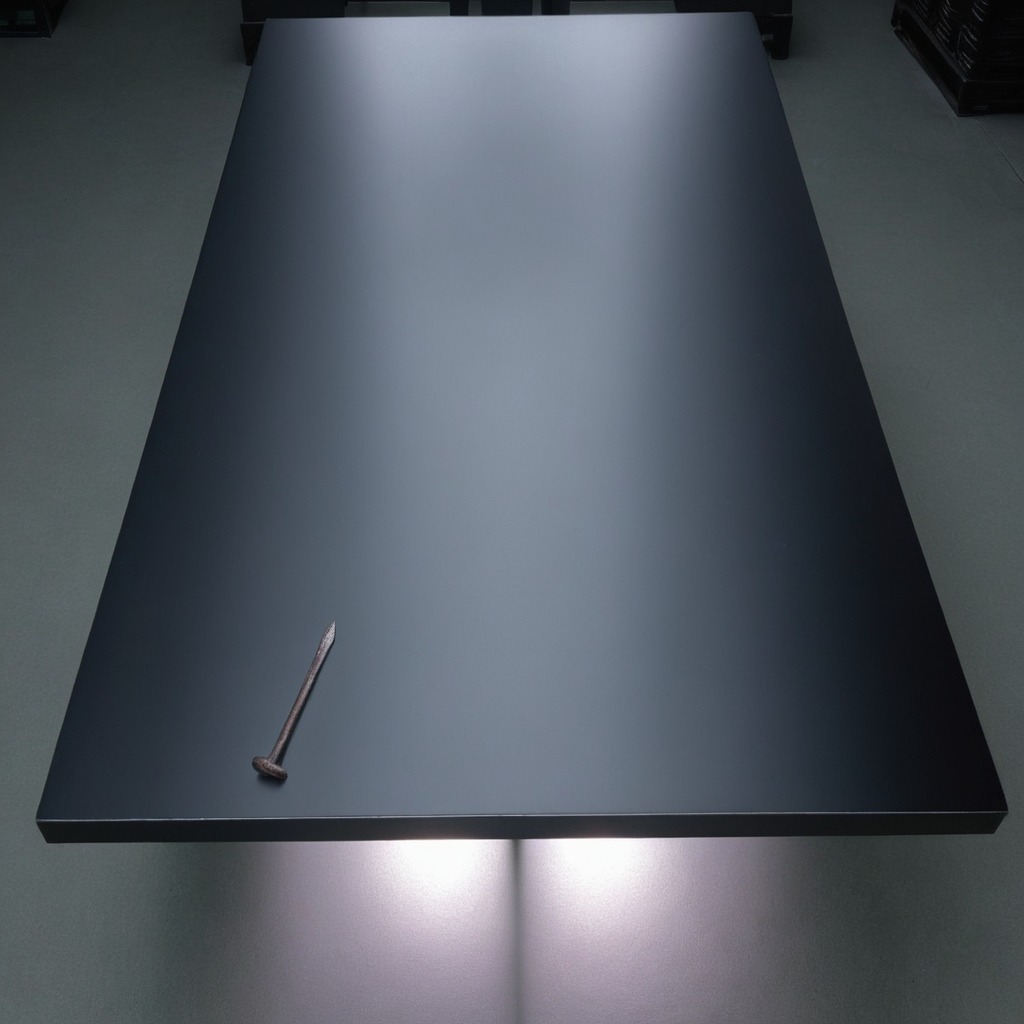
A nail is lying on the tabletop.